Brain MRI, t2w sequence, axial 2D slice.
Patient: age 21, sex F, weight 78 kg, height 1.78 m
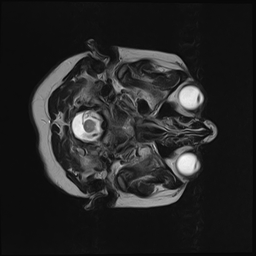